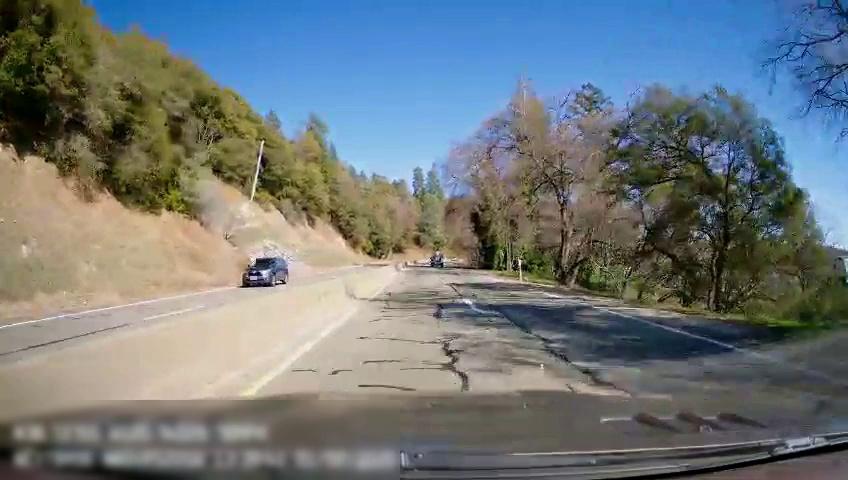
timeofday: Day
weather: Sunny
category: Drivable Space
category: Drivable Space
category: Vehicles | SUV
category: Vehicles | Truck
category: Lanes | Opposite Lane
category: Lanes | Opposite Lane
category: Lanes | Current Lane
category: Lanes | Current Lane
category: Lanes | Alternate Lane